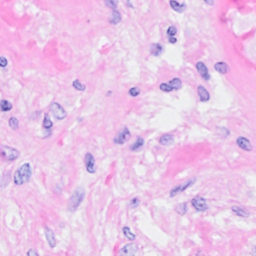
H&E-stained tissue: Breast